【题型】证明题　【知识点】平面几何　【难度】hard
我们常把在同一顶点处存在对应相等线段的图形称为“手拉手”模型，用该模型解决问题时重点在“构建”模型、证明相似以及用相似来解决问题。

\vspace{0.5em}

(1) 等腰直角三角形$ABC$和等腰直角三角形$DCE$如图1放置，$\angle C = 90^\circ$，点$M$、$N$分别为$AB$、$DE$的中点，则$\dfrac{AD}{MN} = \underline{\qquad}$；

\vspace{0.5em}

(2) 将图1的等腰直角三角形$DCE$绕点$C$逆时针旋转至如图2所示的位置，那么$\dfrac{AD}{MN}$的值是否发生改变？说明理由；

\vspace{0.5em}

(3) 正方形$ABCD$和正方形$AEFG$如图3放置，其中正方形$AEFG$的边长是正方形$ABCD$边长的一半，连结$CF$、$DG$，请直接写出$DG$与$CF$之间的数量关系以及直线$DG$与直线$CF$所夹锐角的度数。
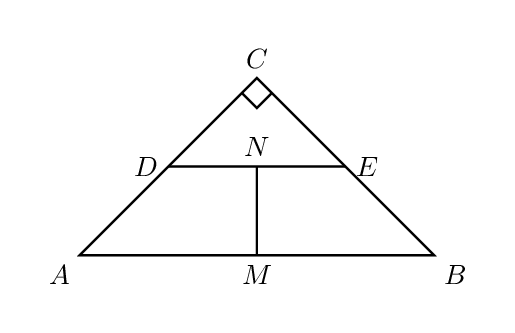
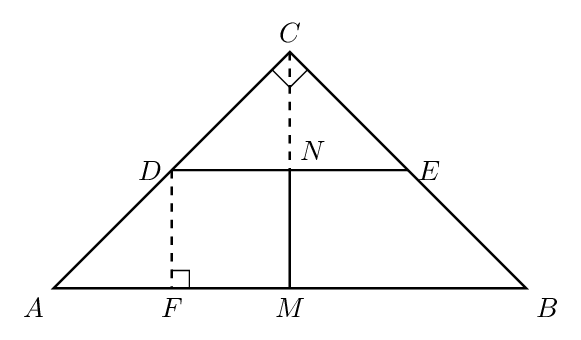
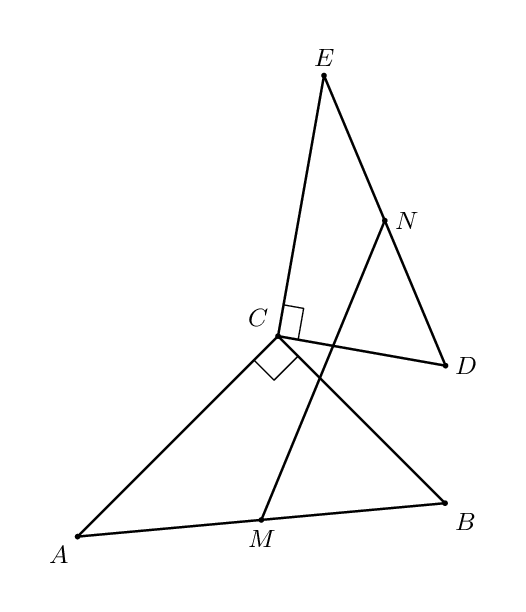
【解答】
【答案】(1)$\sqrt{2}$

(2)不改变，理由见解析

(3)$DG = \dfrac{\sqrt{2}}{2}CF$（或$CF = \sqrt{2}DG$），$45^\circ$

【分析】（1）连接$CN$，$CM$，过点$D$作$DF \perp AB$于点$F$，证明$C$，$M$，$N$三点共线，四边形$DNMF$为矩形，再利用勾股定理求解即可。

（2）$AC = BC$，$M$为$AB$中点，$CM \perp AB$，$AM = BM = CM = \dfrac{1}{2}AB$，$\angle ACM = \angle BCM = 45^\circ$，证明$\triangle ACD \backsim \triangle MCN$，即可求解。

（3）连接$AF$，$AC$，延长$CF$，$DG$交于点$H$，四边形$AEFG$和四边形$ABCD$为正方形，则$AD = CD$，$\angle ADC = \angle BCD = 90^\circ$，$\angle ACB = \angle DAC = 45^\circ$，$AG = FG$，$\angle AGF = 90^\circ$，$\angle GAF = 45^\circ$，证明$\triangle AFC \backsim \triangle AGD$，即可求解。

【详解】（1）解：连接$CN$，$CM$，过点$D$作$DF \perp AB$于点$F$，

$\because \triangle ABC$与$\triangle DCE$都为等腰直角三角形，

$\therefore AC = BC$，$CD = CE$，$\angle ACB = \angle DCE = 90^\circ$，

$\therefore \angle CAB = \angle CBA = 45^\circ$，$\angle CDE = \angle CED = 45^\circ$，

$\therefore \angle CDE = \angle CAB$，

$\therefore DE \parallel AB$，

$\because N$为$DE$中点，

$\therefore CN \perp DE$，

$\because M$为$AB$中点，

$\therefore CM \perp AB$，

$\because AB \parallel DE$，

$\therefore CM \perp DE$，

$\because CN \perp DE$，

$\therefore C$，$M$，$N$三点共线。

$\therefore MN \perp AB$，

$\because DF \perp AB$，

$\therefore DF \parallel MN$，

$\therefore$四边形$DNMF$为平行四边形，

$\because \angle DFM = 90^\circ$，

$\therefore$四边形$DNMF$为矩形，

$\therefore DF = MN$，

在$\text{Rt}\triangle DFA$中，$\angle DFA = 90^\circ$，$\angle DAF = 45^\circ$，

$\therefore AD = \sqrt{2}DF = \sqrt{2}MN$，

$\therefore \dfrac{AD}{MN} = \sqrt{2}$；

连接$CN$，$CM$，$AD$，

$\because AC = BC$，$M$为$AB$中点，

$\therefore CM \perp AB$，$AM = BM = CM = \dfrac{1}{2}AB$，$\angle ACM = \angle BCM = 45^\circ$，

$\therefore AC = \sqrt{AM^2 + CM^2} = \sqrt{2}CM$，

$\therefore \dfrac{AC}{CM} = \sqrt{2}$，

$\because CD = CE$，$N$为$ED$中点，

$\therefore CN = DN = EN = \dfrac{1}{2}DE$，$CN \perp DE$，$\angle ECN = \angle DCN = 45^\circ$，

$\therefore CD = \sqrt{CN^2 + DN^2} = \sqrt{2}CN$，

$\therefore \dfrac{CD}{CN} = \sqrt{2}$，

$\because \angle ACD = \angle ACB + \angle BCD = 90^\circ + \angle BCD$，$\angle MCN = \angle BCM + \angle BCD + \angle DCN = 90^\circ + \angle BCD$，

$\therefore \angle ACD = \angle MCN$，

$\therefore \triangle ACD \backsim \triangle MCN$，

$\therefore \dfrac{AD}{MN} = \dfrac{AC}{CM} = \sqrt{2}$，

$\therefore \dfrac{AD}{MN}$的值不会发生改变。

（2）延长$CF$，$DG$交于点$H$，连接$AF$，$AC$，

$\because$四边形$AEFG$和四边形$ABCD$为正方形，

$\therefore AD = CD$，$\angle ADC = \angle BCD = 90^\circ$，$\angle ACB = \angle DAC = 45^\circ$，$AG = FG$，$\angle AGF = 90^\circ$，$\angle GAF = 45^\circ$，

$\therefore AF = \sqrt{AG^2 + FG^2} = \sqrt{2}AG$，

$\therefore \dfrac{AF}{AG} = \sqrt{2}$，

$AC = \sqrt{AD^2 + CD^2} = \sqrt{2}AD$，

$\therefore \dfrac{AC}{AD} = \sqrt{2}$，

$\because \angle FAC + \angle CAG = 45^\circ$，$\angle CAG + \angle GAD = 45^\circ$，

$\therefore \angle FAC = \angle GAD$，

$\therefore \triangle AFC \backsim \triangle AGD$，

$\therefore \dfrac{CF}{DG} = \dfrac{AC}{AD} = \sqrt{2}$，

$\therefore CF = \sqrt{2}DG$，

$\because \triangle AFC \backsim \triangle AGD$，

$\therefore \angle FCA = \angle GDA$，

$\because \angle FCB + \angle FCA = 45^\circ$，

$\therefore \angle FCB + \angle GDA = 45^\circ$，

$\therefore \angle HCD + \angle HDC = \angle BCD + \angle ADC - \angle FCB - \angle GDA = 135^\circ$，

$\therefore \angle DHC = 180^\circ - \angle HCD - \angle HDC = 45^\circ$。

【点睛】本题考查了相似形的判定与性质，正方形的性质，勾股定理，等腰三角形的性质，解题关键在于熟练掌握相似三角形的性质与判定，勾股定理的应用。
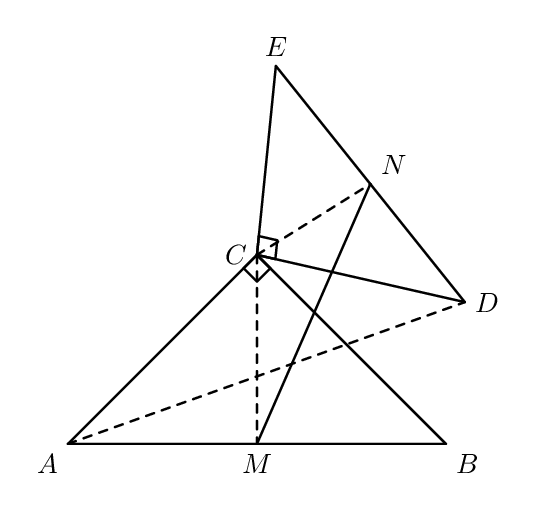
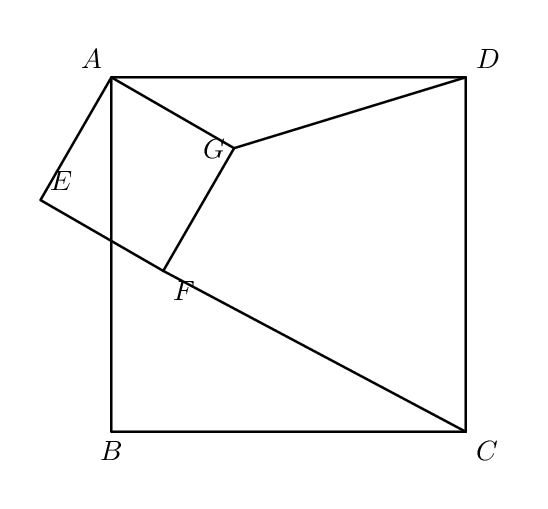
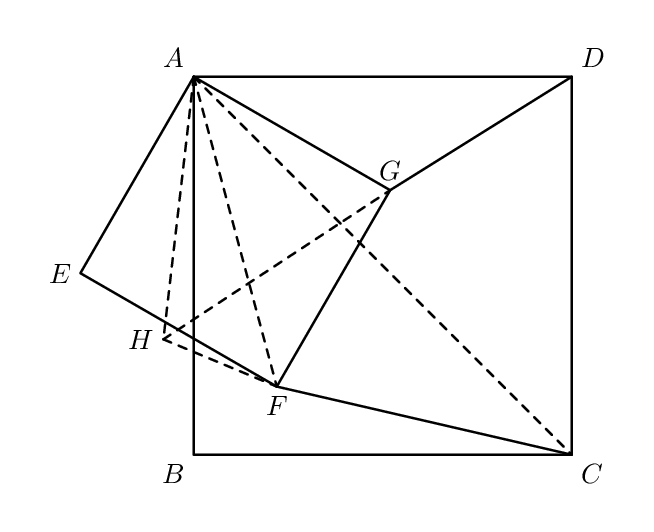